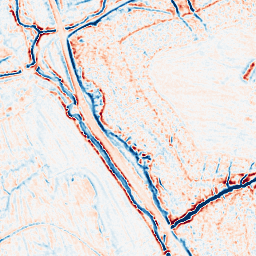
Category: edge_preserving
Decomposition family: bilateral
Decomposition parameters: d: 9
sigma_color: 75
sigma_space: 25
Upsampling method: bilinear
Upsampling parameters: scale: 2
Upsampling scale: 2